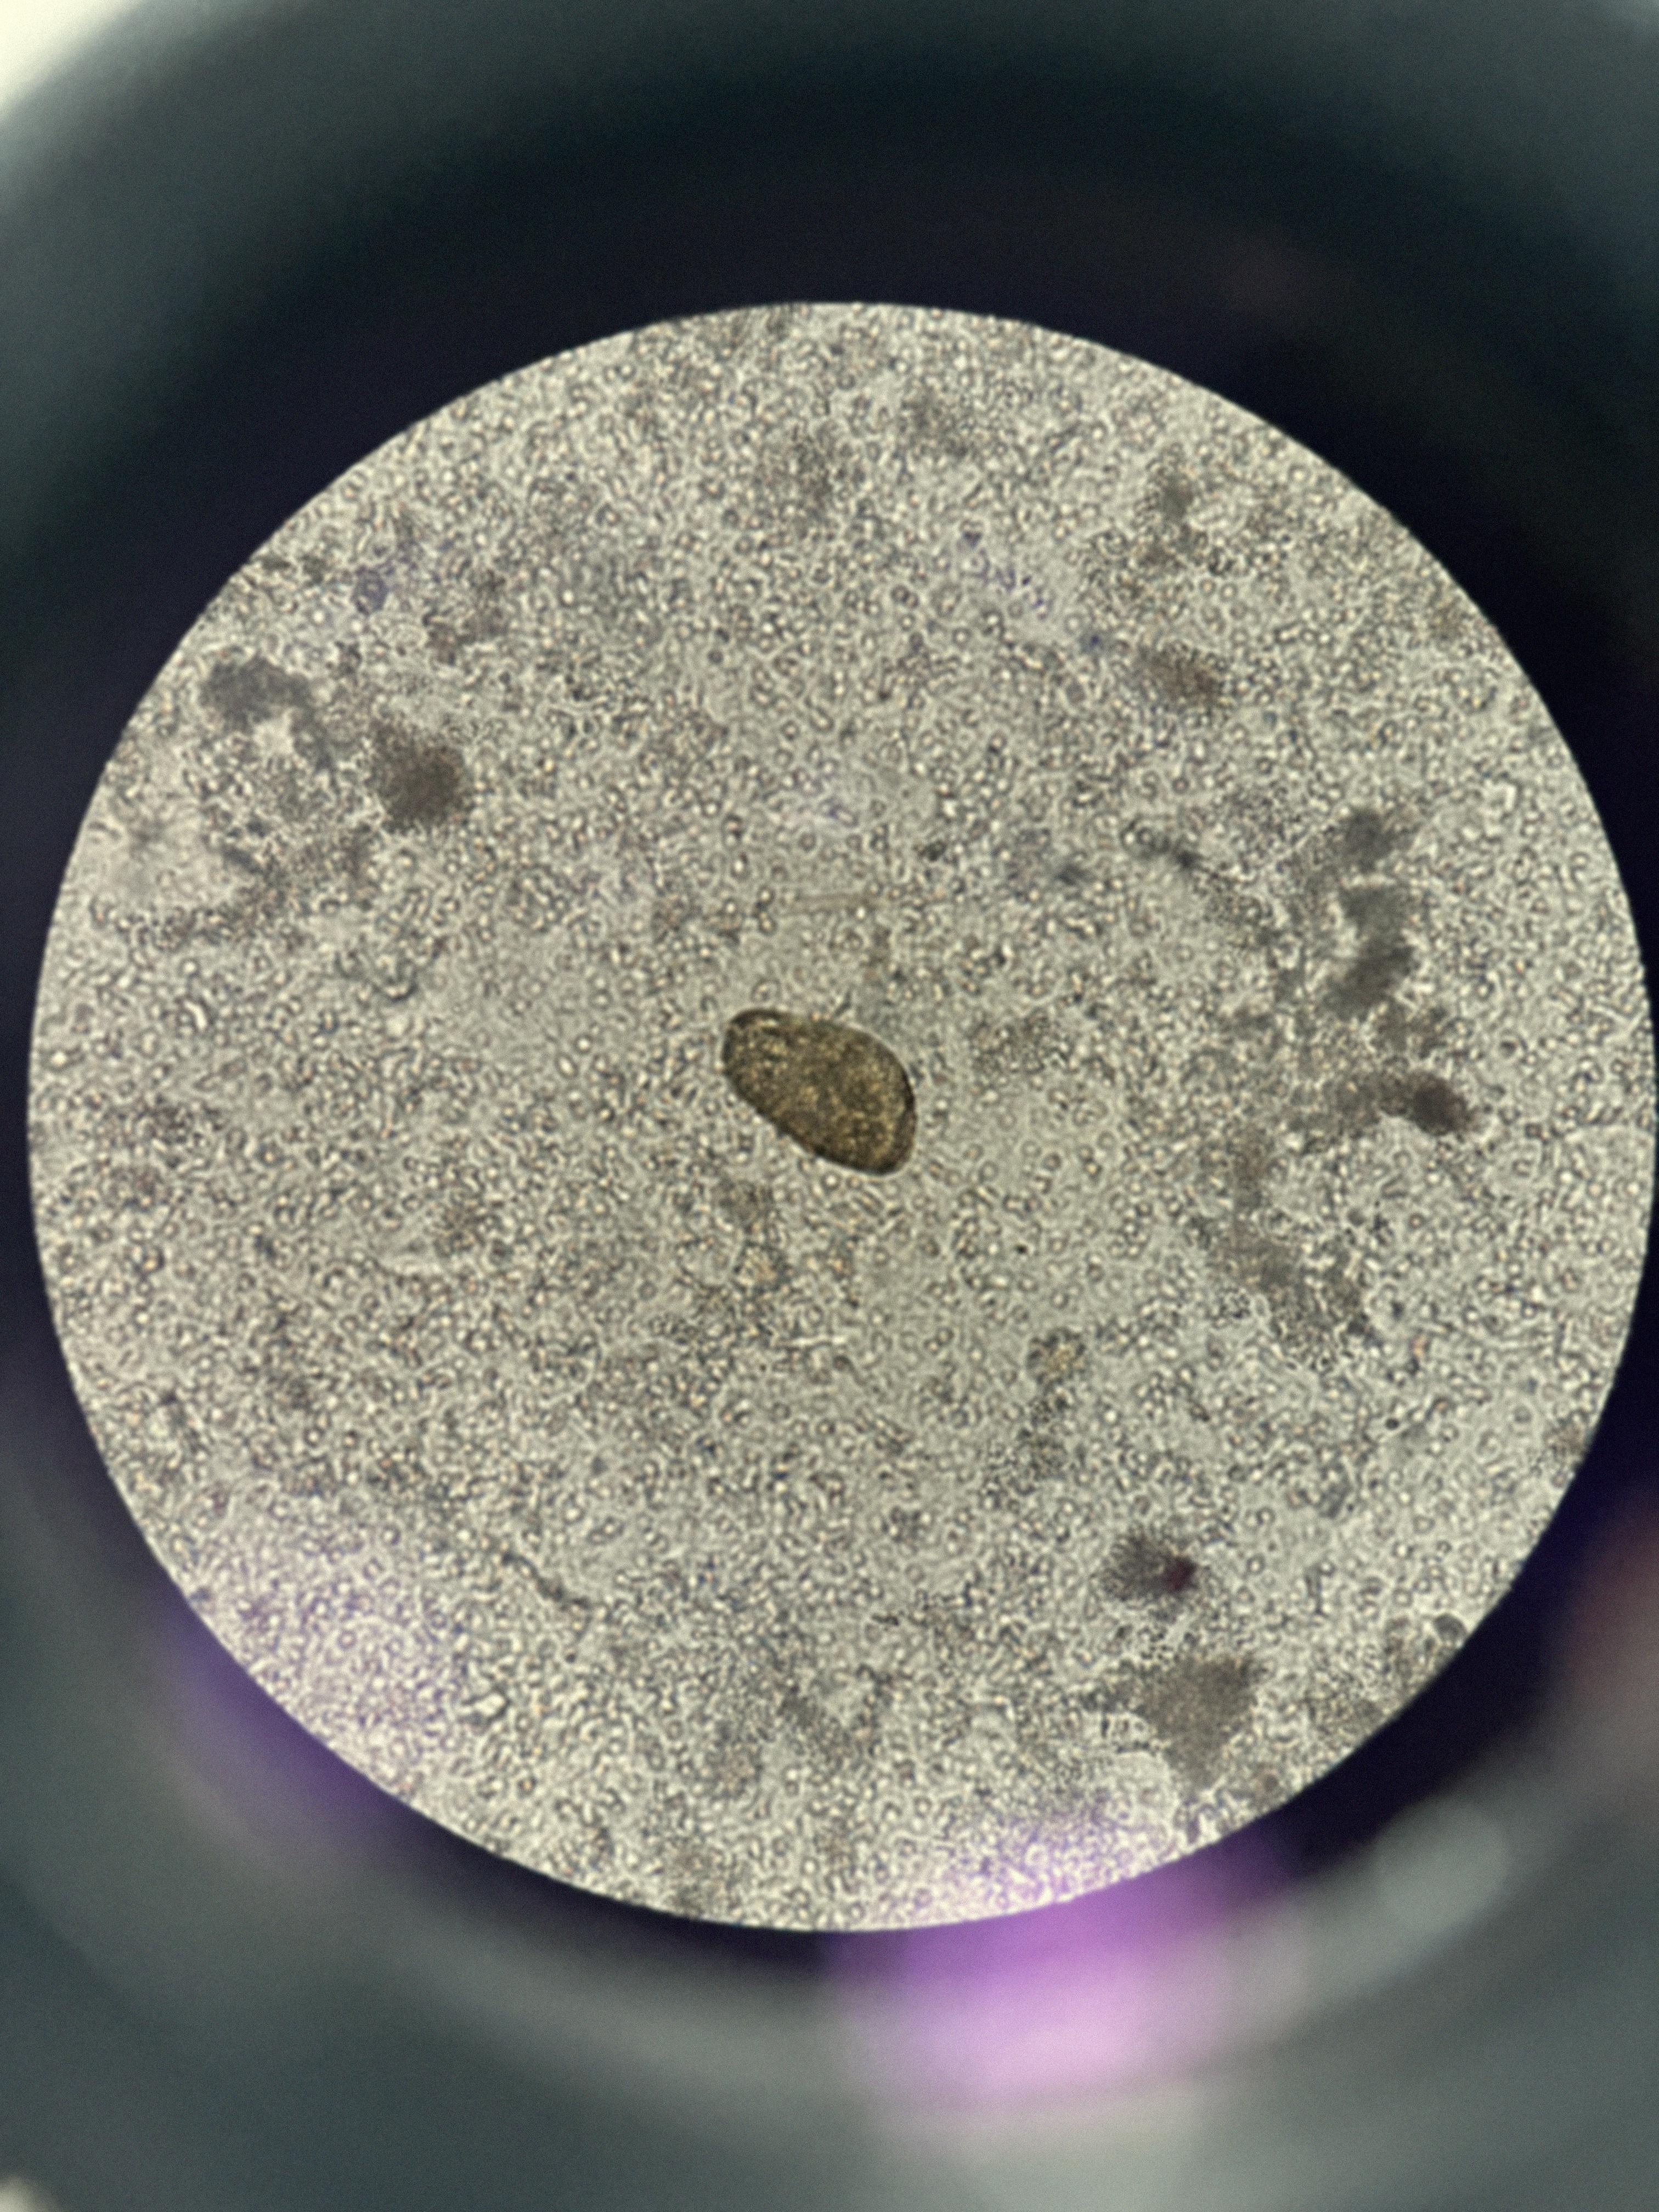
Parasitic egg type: Paragonimus spp